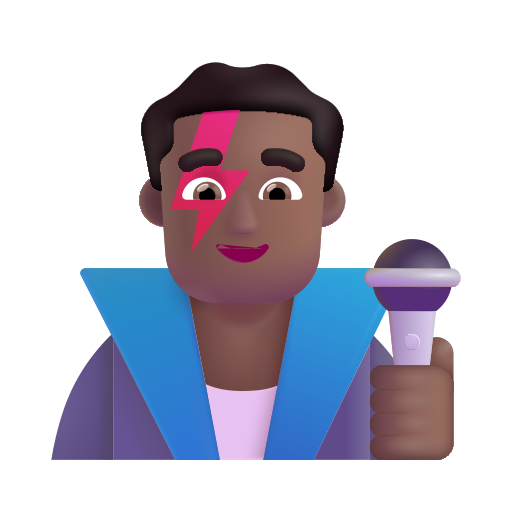
man singer color  dark